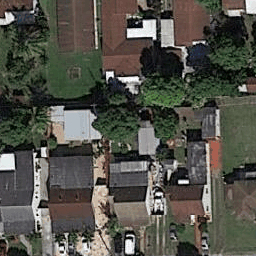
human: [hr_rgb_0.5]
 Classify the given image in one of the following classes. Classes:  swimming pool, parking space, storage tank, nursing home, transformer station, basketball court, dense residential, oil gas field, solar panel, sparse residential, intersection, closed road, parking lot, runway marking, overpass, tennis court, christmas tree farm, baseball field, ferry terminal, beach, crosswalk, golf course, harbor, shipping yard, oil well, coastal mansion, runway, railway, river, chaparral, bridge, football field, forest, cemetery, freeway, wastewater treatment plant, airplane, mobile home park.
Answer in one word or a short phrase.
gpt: dense residential